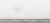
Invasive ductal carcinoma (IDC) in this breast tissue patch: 0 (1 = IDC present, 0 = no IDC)